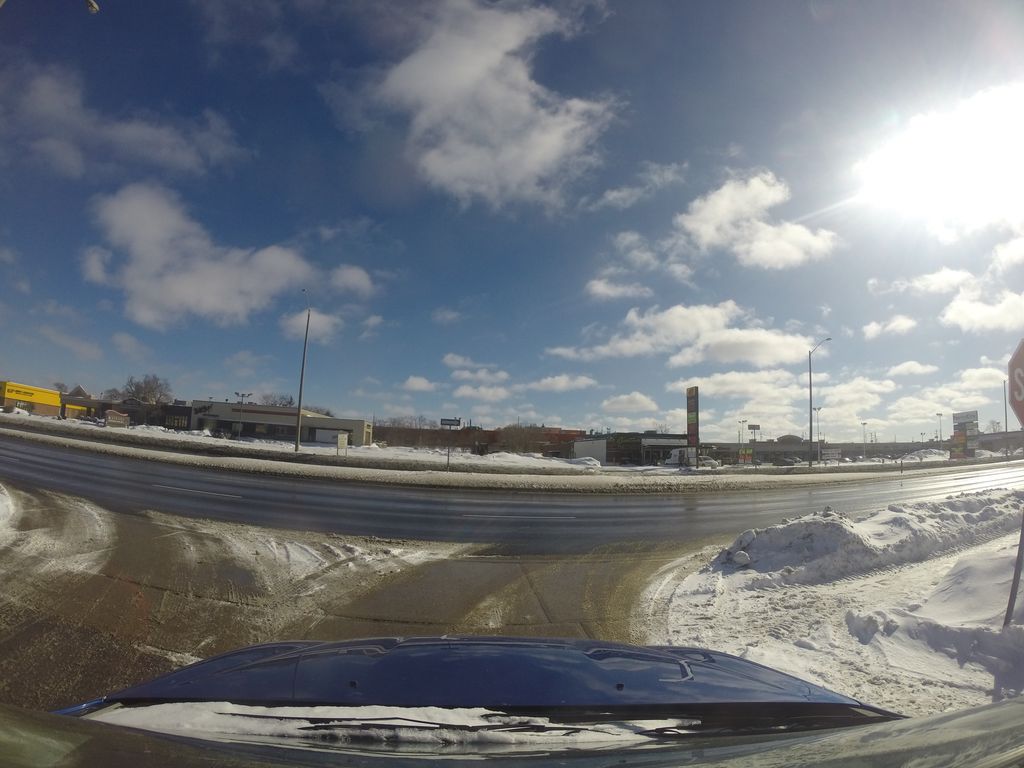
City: kitchener-waterloo